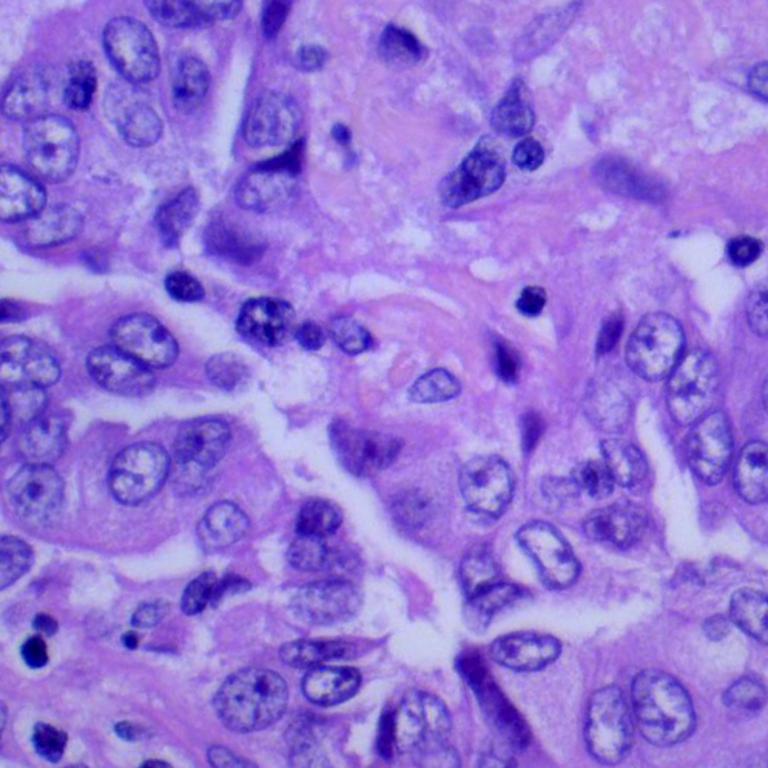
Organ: lung
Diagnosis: adenocarcinomas